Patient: sex F, age 74
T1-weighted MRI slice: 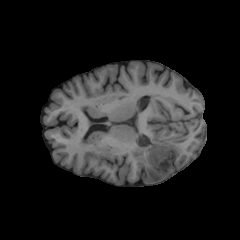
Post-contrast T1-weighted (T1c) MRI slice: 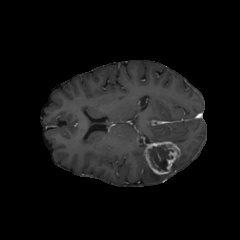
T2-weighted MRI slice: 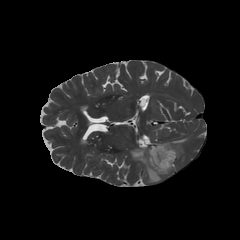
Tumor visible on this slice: yes
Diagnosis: Glioblastoma, IDH-wildtype
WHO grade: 4